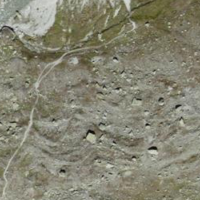
EUNIS habitat code: 48
Species observed at this site:
Jacobaea incana